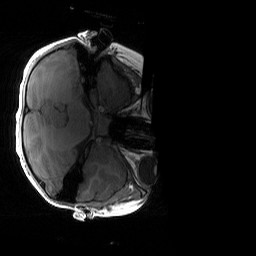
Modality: T1w
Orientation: axial
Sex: male
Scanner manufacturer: siemens
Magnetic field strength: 3 T
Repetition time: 1.9 s
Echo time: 0.00243 s